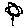
Label: flower